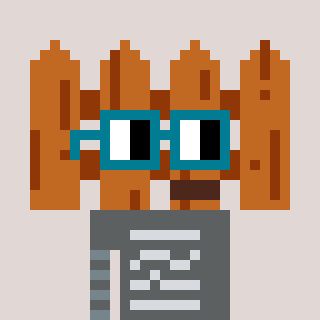
a pixel art character with square dark green glasses, a fence-shaped head and a purple-colored body on a warm background